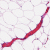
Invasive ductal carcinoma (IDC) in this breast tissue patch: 0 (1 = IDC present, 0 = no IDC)